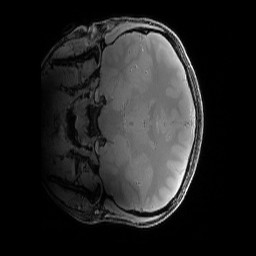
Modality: PDw
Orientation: coronal
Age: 27
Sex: female
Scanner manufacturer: siemens
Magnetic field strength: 6.98 T
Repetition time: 1.44 s
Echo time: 0.00252 s